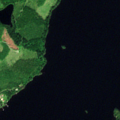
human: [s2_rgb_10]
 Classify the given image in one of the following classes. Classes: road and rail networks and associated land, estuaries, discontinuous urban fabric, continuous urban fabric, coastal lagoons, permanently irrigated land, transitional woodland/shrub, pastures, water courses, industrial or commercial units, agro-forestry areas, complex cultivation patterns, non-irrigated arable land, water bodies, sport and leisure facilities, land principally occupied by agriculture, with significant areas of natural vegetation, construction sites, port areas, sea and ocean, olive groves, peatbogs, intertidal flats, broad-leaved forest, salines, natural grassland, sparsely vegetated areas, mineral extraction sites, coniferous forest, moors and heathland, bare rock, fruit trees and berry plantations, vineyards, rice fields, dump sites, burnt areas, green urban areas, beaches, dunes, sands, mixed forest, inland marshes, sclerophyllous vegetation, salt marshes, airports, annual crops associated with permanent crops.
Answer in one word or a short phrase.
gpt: mixed forest, water bodies